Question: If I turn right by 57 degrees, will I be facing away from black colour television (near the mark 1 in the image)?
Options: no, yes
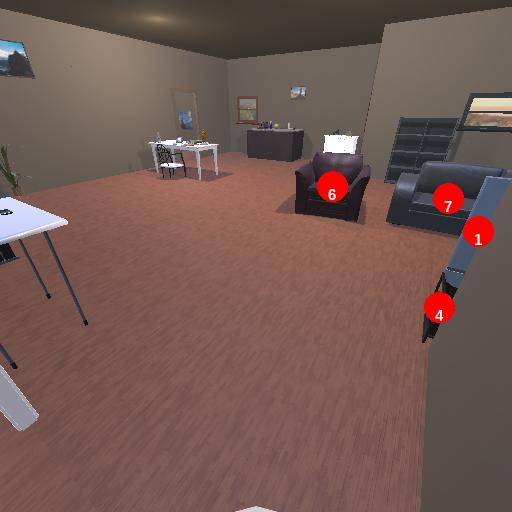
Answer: no